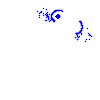
Particle: electron